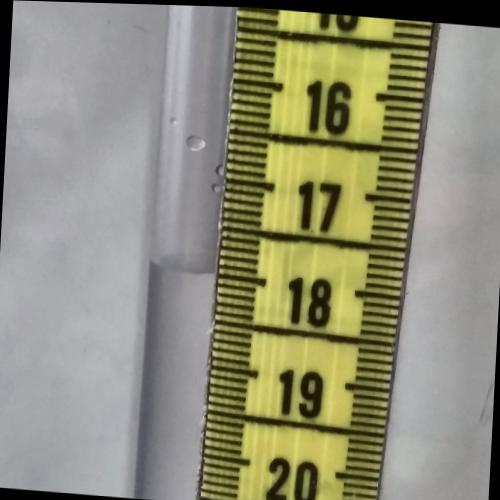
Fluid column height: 18.0 cm